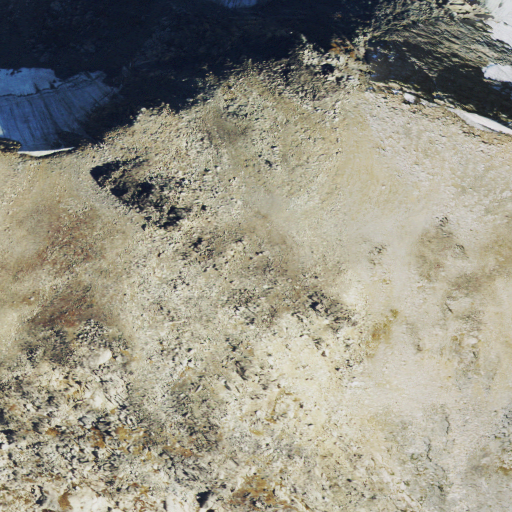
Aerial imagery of mountain in Montana named Mount Dewey containing grassland, barren land, and snow